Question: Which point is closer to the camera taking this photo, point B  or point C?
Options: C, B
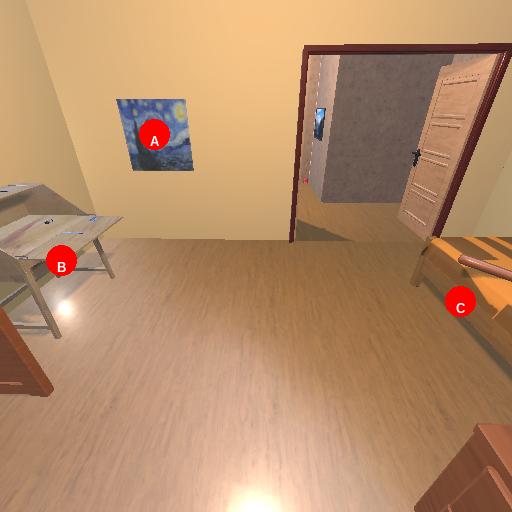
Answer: C